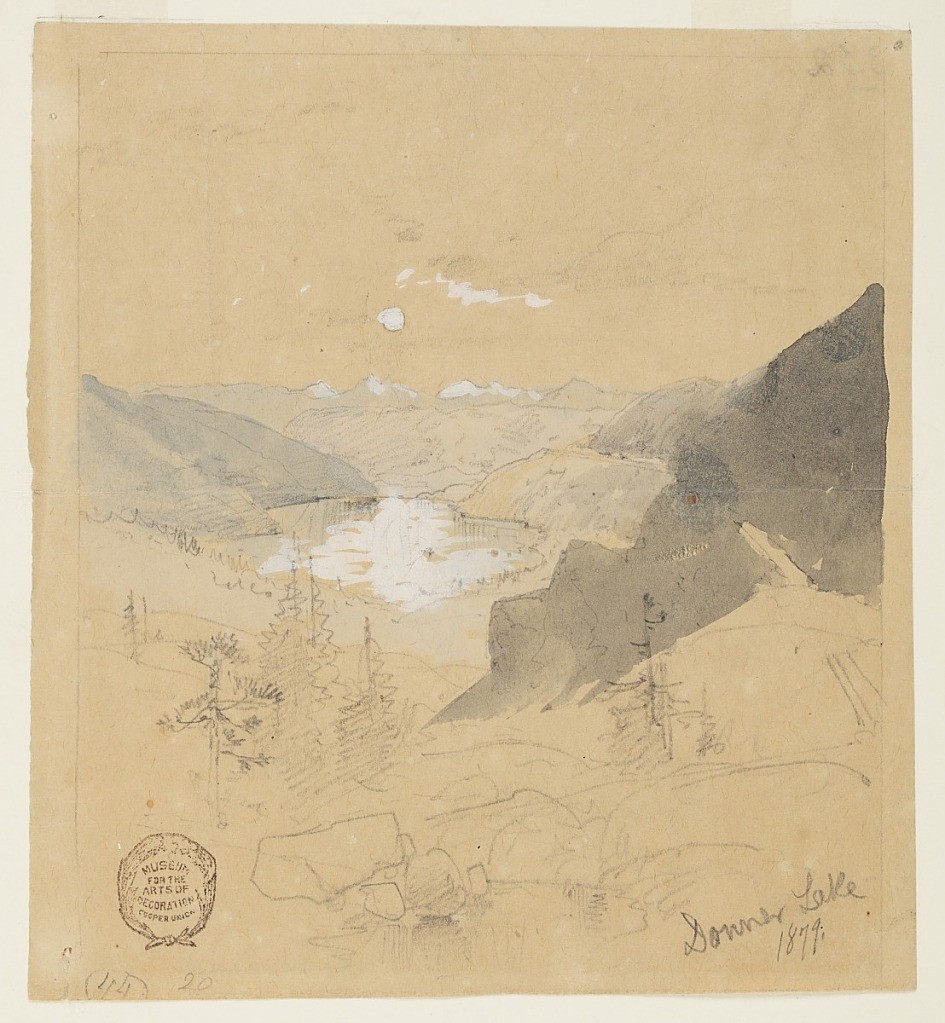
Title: Donner Lake
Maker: Thomas Moran, American, b. Britain, 1837–1926
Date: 1879
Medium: Graphite, brush and grey and blue-grey watercolor, white gouache on thin cream paper
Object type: Drawing
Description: Vertical view of a lake surrounded by mountains, with snow capped ones in background and a few pines in the foreground. Framing lines in graphite.